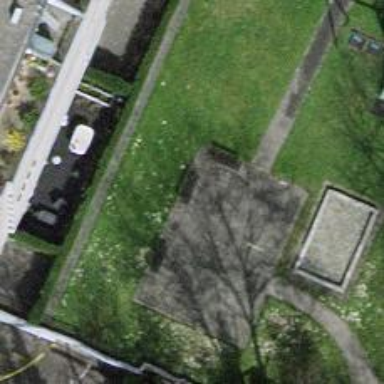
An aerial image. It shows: Bench.